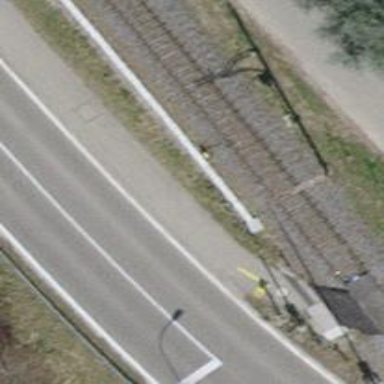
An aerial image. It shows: Cycleway.